Question: Here's an image of an NSPredicateEditor in one of my apps:

What I'd like to do is stop the class from drawing the grey background in each row and the "separator" lines between rows, leaving just the popup buttons, textfields and text in each row. After much googling and various attempts to hack the class, I haven't found a way to do this.
I AM aware of another, similar question about NSPredicateEditor on SO, but that person wanted to draw custom, alternating rows. I'm hoping someone might have a trick to simply stop the background drawing altogether.
Thanks!
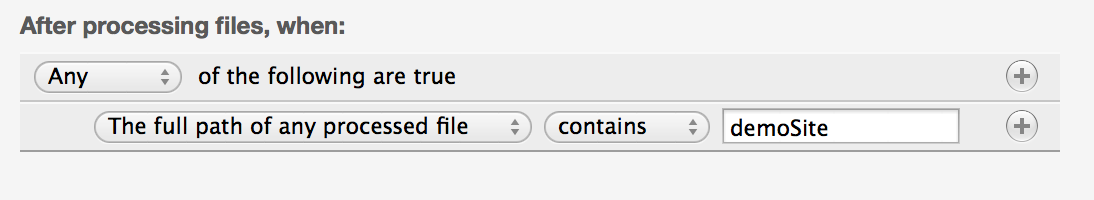
Answer: To prevent the drawing of separator lines in the NSPredicateEditor, just use this extremely simple sub class (Swift 4):
'''
import Cocoa
class PredicateEditor: NSPredicateEditor {
override func draw(_ dirtyRect: NSRect) {}
}
'''